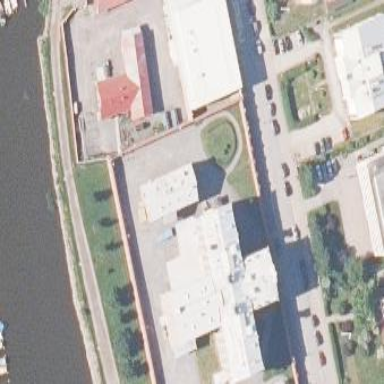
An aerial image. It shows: Prison.